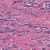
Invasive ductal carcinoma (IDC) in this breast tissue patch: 1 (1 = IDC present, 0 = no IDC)